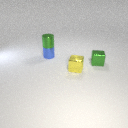
small green metal cube behind small yellow metal cube